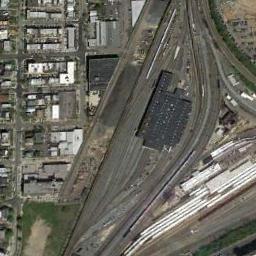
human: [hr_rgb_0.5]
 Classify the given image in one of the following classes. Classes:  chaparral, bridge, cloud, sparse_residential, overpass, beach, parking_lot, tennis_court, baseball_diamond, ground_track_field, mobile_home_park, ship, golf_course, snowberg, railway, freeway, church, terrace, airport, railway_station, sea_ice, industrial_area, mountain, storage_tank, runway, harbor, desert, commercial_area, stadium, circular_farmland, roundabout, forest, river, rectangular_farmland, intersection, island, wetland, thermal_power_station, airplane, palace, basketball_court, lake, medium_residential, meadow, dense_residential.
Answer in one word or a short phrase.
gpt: railway_station